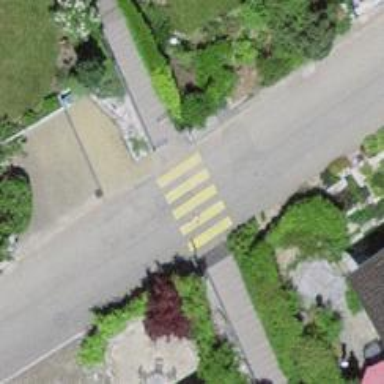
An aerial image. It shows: Uncontrolled crossing on the road.